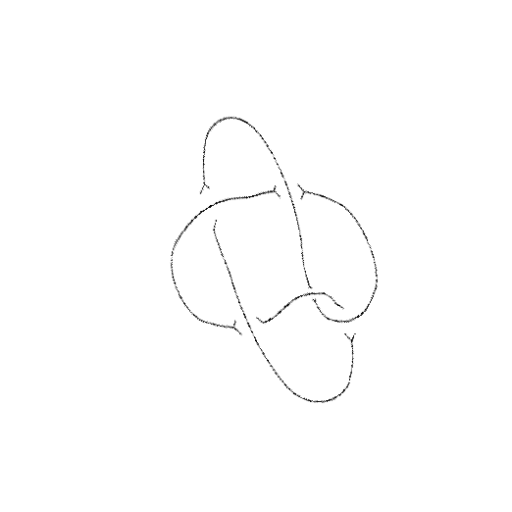
Crossing number: 5